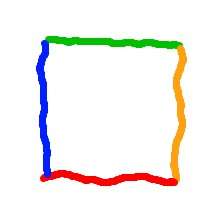
Shape: square